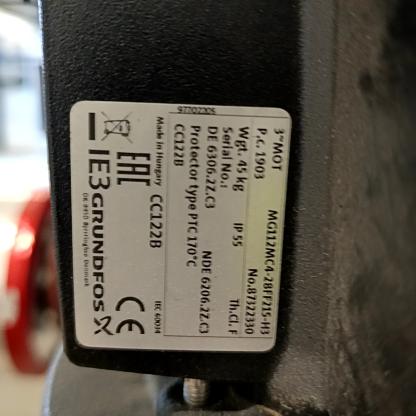
Klasa: tabliczka-znamionowa